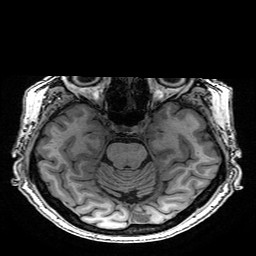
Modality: T1w
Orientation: coronal
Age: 70
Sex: female
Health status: healthy
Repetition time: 2.53 s
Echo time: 0.0034 s